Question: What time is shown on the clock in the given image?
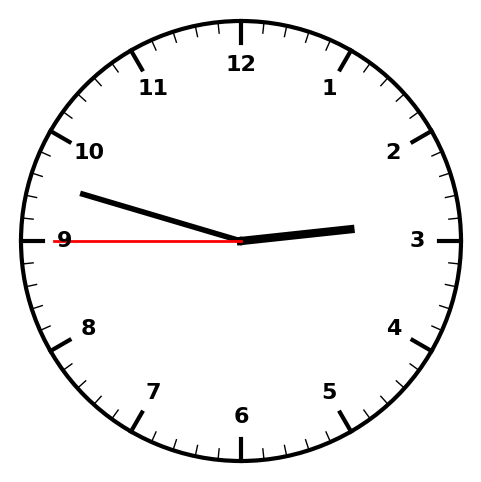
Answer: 02:47:45